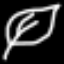
Label: leaf